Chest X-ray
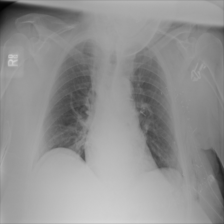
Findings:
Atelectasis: positive
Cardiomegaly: negative
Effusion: negative
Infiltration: negative
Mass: negative
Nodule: negative
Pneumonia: negative
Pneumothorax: negative
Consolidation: negative
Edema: negative
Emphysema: negative
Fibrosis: negative
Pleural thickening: negative
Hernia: negative